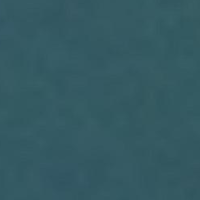
EUNIS habitat code: 14
Species observed at this site:
Chroicocephalus ridibundus
Podiceps cristatus
Cyanistes caeruleus
Cygnus olor
Sturnus vulgaris
Pica pica
Phoenicurus ochruros
Buteo buteo
Motacilla alba
Columba palumbus